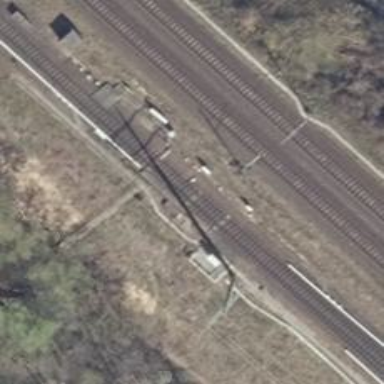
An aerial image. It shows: Railway switch.